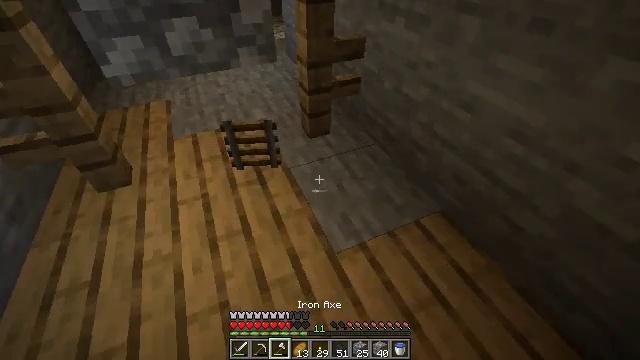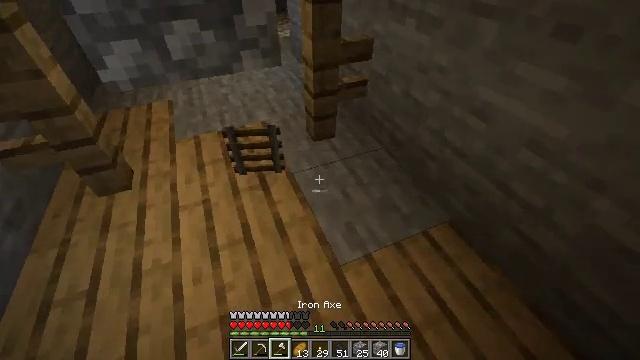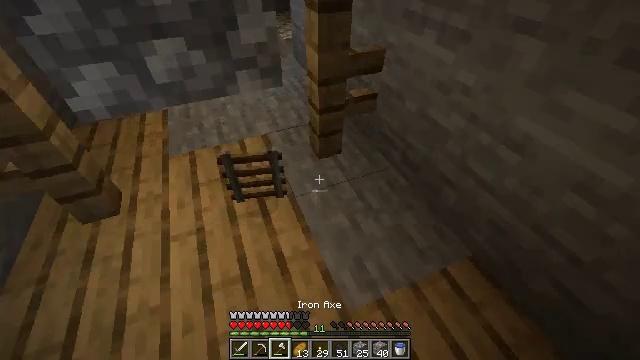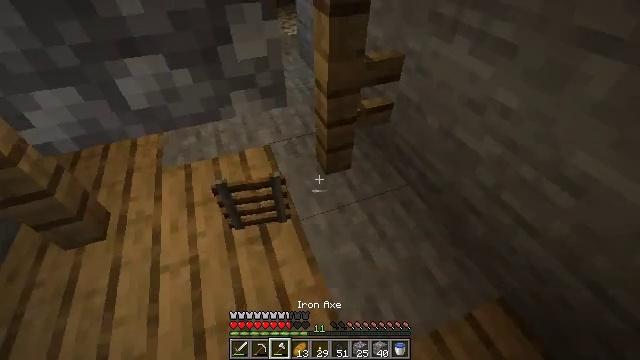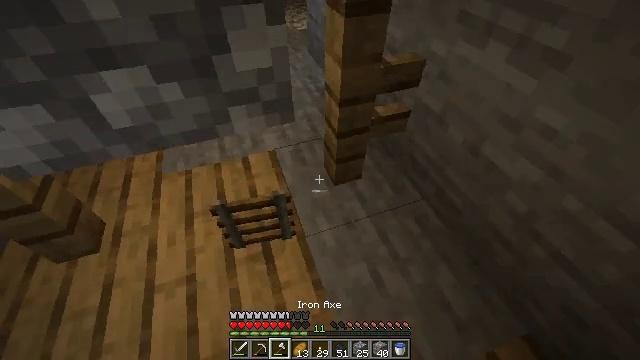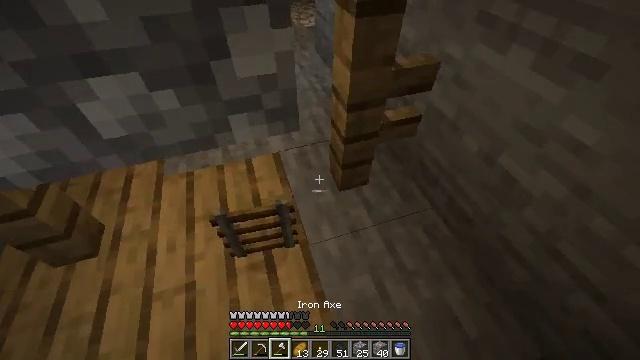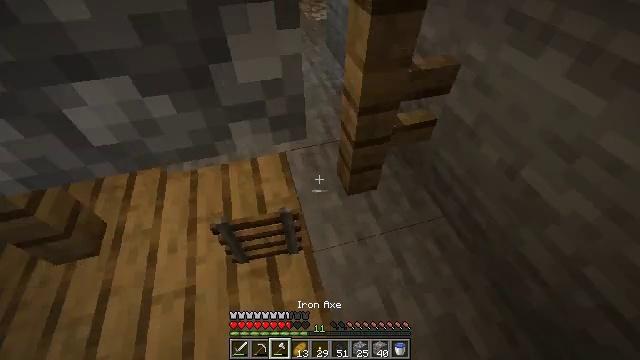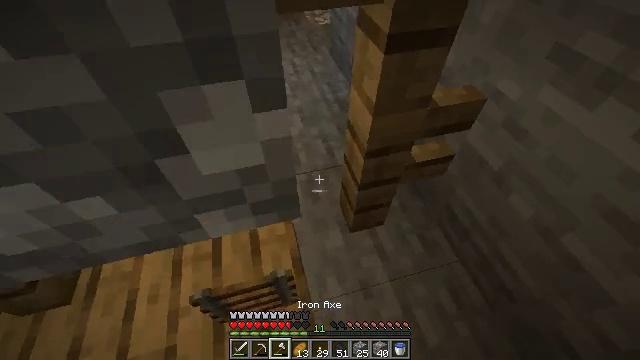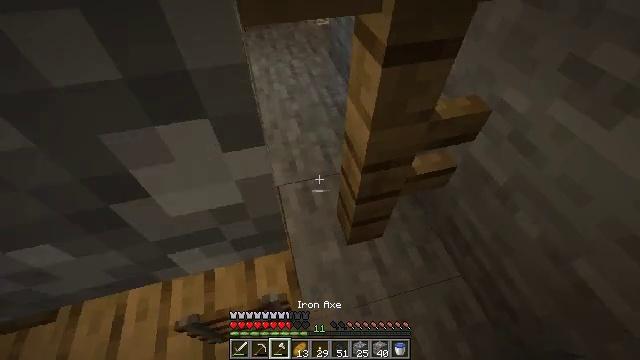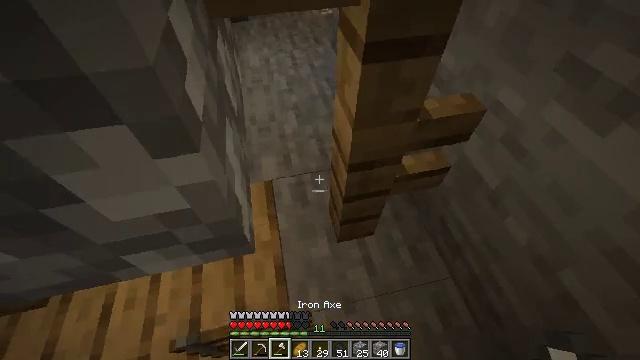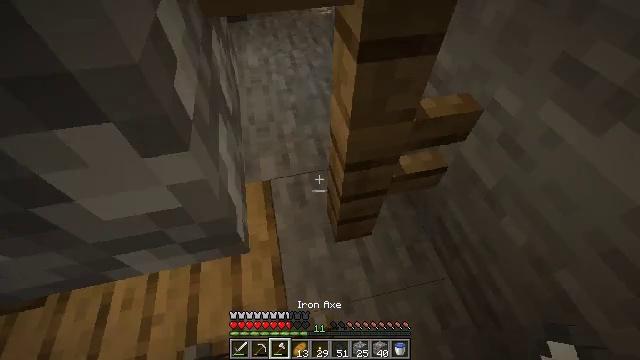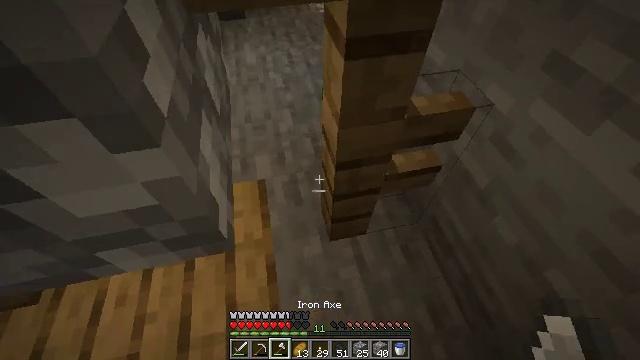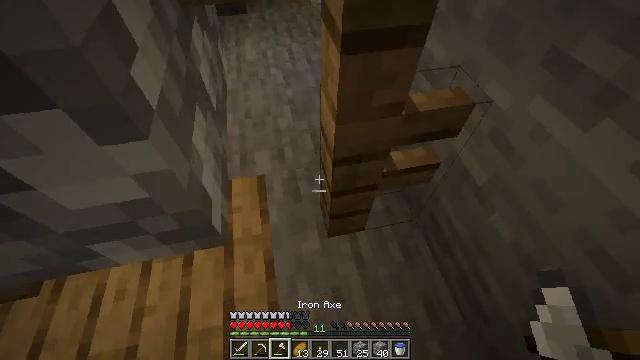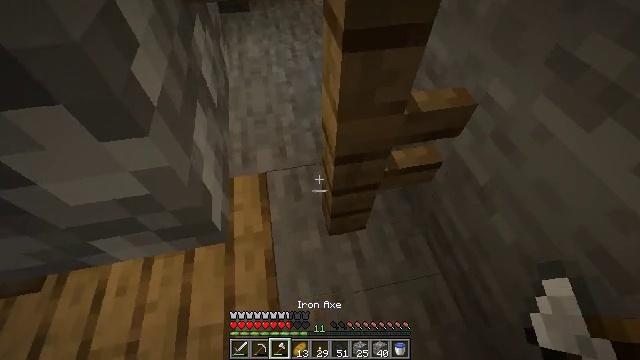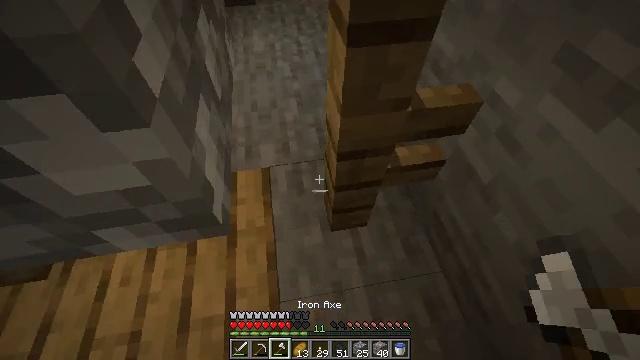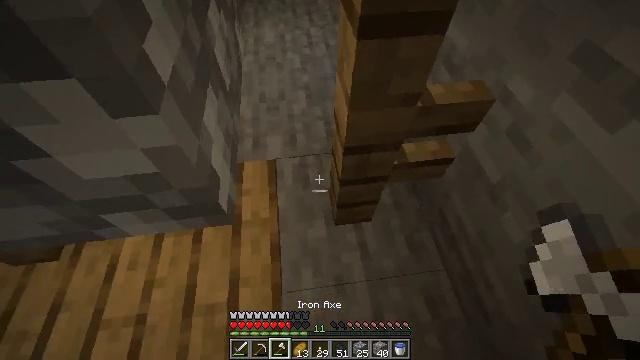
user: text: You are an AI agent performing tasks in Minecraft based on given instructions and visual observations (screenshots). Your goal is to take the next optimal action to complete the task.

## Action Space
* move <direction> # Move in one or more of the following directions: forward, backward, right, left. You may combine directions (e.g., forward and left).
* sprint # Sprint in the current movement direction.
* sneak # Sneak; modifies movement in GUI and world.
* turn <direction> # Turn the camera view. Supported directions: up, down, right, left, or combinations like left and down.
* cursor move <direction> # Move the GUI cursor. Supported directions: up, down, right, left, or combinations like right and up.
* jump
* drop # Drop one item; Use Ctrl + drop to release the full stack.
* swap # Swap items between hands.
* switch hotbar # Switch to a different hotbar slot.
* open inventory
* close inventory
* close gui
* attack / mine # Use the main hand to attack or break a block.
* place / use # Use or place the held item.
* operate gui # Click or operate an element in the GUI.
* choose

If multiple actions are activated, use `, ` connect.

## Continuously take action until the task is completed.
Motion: motion action
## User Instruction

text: Left-click to destroy the oak fence.
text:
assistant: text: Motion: move forward, turn left
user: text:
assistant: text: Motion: move forward
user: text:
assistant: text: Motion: move forward, turn left and down
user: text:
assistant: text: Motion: move forward, turn left and down
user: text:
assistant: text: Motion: move forward, turn left
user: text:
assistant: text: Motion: move forward, turn left and down
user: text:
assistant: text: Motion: move forward
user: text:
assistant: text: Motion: move forward
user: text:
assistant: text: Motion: move forward, turn left and down
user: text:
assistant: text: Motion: no_op
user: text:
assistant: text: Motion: no_op
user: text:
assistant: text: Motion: no_op
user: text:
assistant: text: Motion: no_op
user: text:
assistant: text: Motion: turn left
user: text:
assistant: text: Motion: turn left and down
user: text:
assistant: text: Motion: turn left
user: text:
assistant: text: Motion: turn left and up
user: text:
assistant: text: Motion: turn left and up
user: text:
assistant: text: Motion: turn left and up
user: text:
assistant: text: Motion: move forward
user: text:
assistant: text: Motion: move forward
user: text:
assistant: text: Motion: move forward
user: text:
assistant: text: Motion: move forward
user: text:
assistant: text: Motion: move forward
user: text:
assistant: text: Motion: move forward, turn left
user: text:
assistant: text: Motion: move forward, turn left and up
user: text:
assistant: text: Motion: move forward, turn left and up
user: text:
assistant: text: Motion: move forward, turn left and up
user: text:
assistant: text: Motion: move forward, turn left
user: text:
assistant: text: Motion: move forward